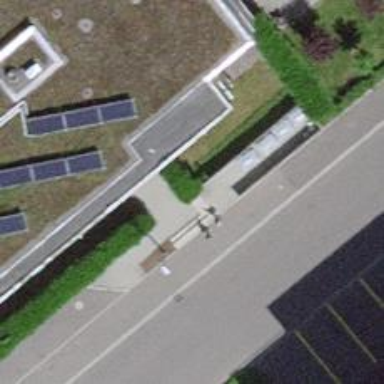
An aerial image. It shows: Hedge barrier.